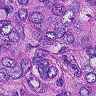
Metastatic tissue present: yes